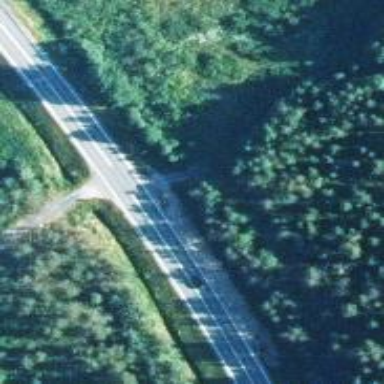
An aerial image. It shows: Asphalt trunk highway.